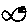
Label: fish